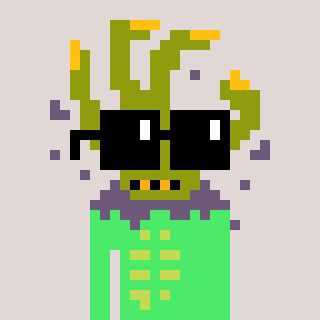
a pixel art character with square black sunglasses, a zombie-hand-shaped head and a teal-colored body on a warm background